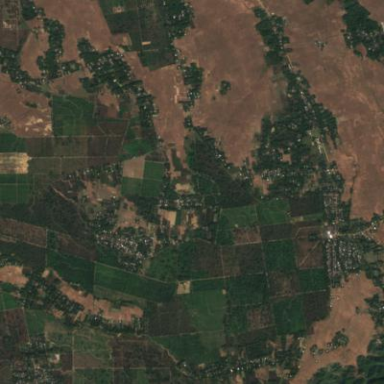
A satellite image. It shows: Orchard consisting of tea plants.